Current action and preconditions to check: trajectory_clear

Your task: For each precondition in the list above, predict whether it will hold at this action.

Consider the current scene as observed from the mobile robot's camera, and analyze the predicted future states of all dynamic agents (e.g., people, animals, vehicles, or any moving entities) within the NEXT SECOND.

IMPORTANT: Only answer "very likely" if you are absolutely certain—based on strong, clear evidence—that a dynamic agent will violate the precondition in the predicted future state. Do NOT answer "very likely" for unlikely, ambiguous, or low-probability risks.

Ask yourself for each precondition: Is there a high probability, with clear and convincing evidence, that the predicted future states of any dynamic agent will interfere with the predicted future state of the currently executing action within the NEXT SECOND, causing that precondition to fail?

Assess the risk level based on these predictions. Use "likely" or "very likely" if motions create a clear risk of interference.

Use "neutral" or "improbable" if agents are nearby but their predicted paths are clearly diverging or non-conflicting.

Failure Risk Categories: "very improbable", "improbable", "neutral", "likely", "very likely"

Answer Format: Output ONLY the probability_of_failure value from these categories: "very improbable", "improbable", "neutral", "likely", "very likely"

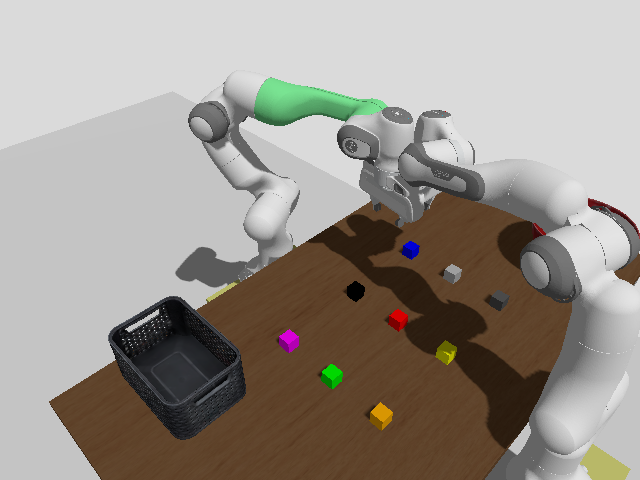

Answer: very likely